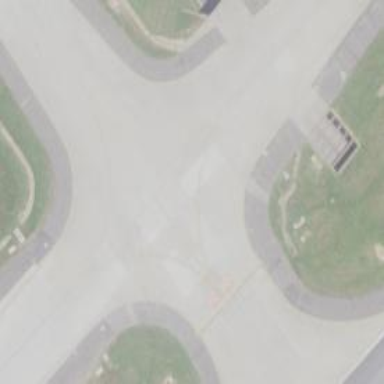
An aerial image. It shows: Image of taxiway at airport.